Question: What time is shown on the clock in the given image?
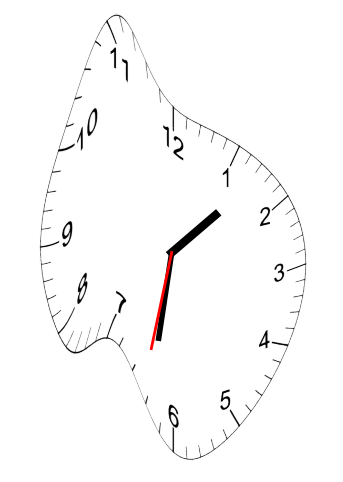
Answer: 01:31:32